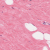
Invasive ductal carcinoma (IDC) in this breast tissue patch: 0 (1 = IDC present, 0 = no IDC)